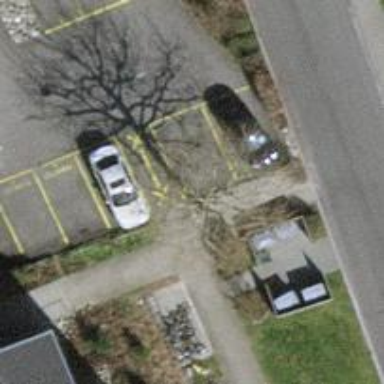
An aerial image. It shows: Sidewalk along the footway.